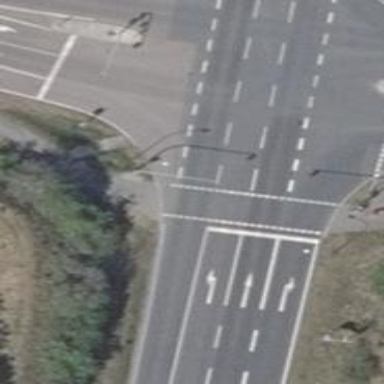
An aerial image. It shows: Crossing with traffic signals.